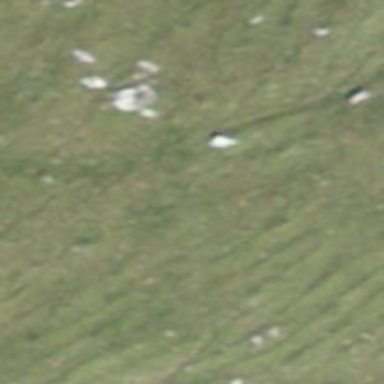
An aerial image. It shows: Grassy path.